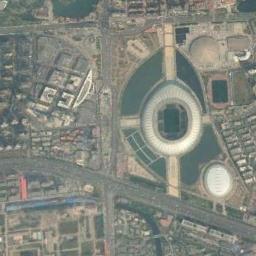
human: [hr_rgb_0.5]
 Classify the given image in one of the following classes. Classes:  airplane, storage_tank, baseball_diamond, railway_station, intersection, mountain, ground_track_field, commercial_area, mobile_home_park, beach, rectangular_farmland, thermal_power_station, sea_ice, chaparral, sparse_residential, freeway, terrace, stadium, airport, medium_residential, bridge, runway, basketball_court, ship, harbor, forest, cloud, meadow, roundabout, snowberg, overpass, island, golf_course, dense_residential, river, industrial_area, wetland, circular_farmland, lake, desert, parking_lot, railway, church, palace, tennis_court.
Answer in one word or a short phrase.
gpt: stadium